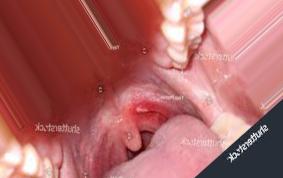
Condition: Mouth Ulcer